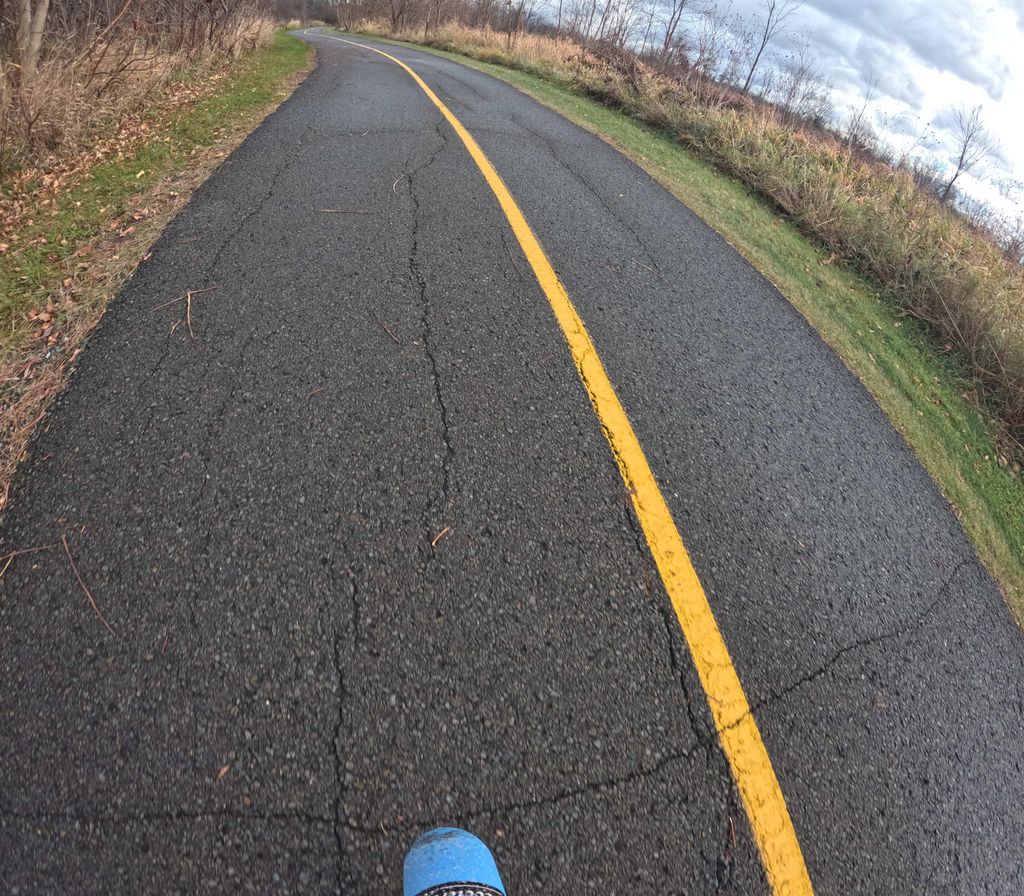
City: ottawa-gatineau